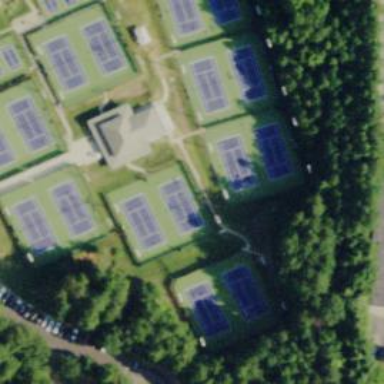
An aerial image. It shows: Tennis court in leisure pitch.